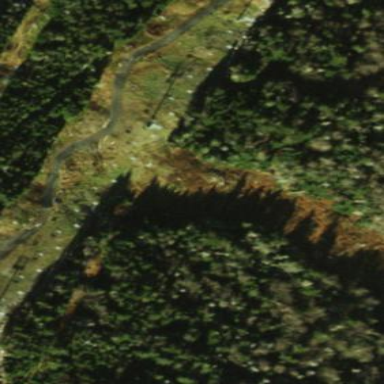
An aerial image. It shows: Coniferous forest area.